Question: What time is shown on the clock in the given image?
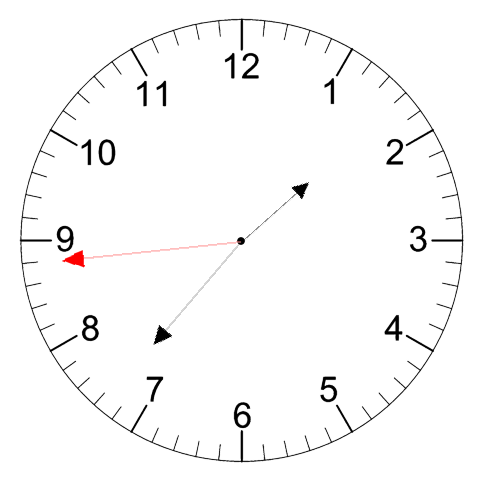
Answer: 01:36:44